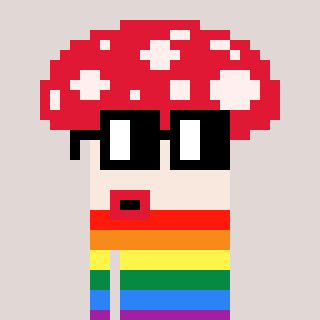
a pixel art character with square black glasses, a mushroom-shaped head and a green-colored body on a warm background